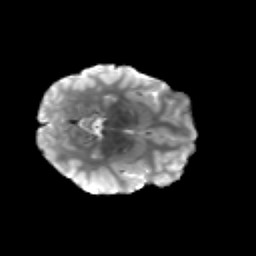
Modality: T2w
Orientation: axial
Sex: female
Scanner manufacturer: siemens
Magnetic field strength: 3 T
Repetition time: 5 s
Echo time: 0.071 s